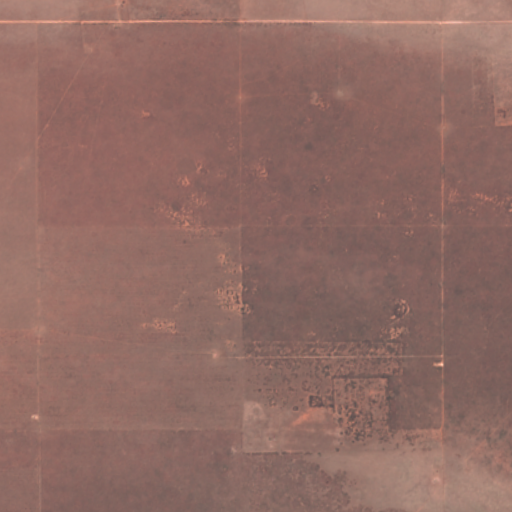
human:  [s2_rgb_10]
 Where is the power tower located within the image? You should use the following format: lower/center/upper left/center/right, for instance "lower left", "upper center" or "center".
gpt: The power tower is located in the lower right of the image.
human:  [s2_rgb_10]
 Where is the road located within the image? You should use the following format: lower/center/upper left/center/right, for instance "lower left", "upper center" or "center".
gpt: The road is located in the upper of the image.
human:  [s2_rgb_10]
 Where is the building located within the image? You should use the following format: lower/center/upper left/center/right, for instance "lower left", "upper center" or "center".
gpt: The building is located in the upper left of the image.
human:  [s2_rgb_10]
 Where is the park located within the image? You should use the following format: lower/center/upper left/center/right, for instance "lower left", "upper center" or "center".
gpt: There is no park in the image.